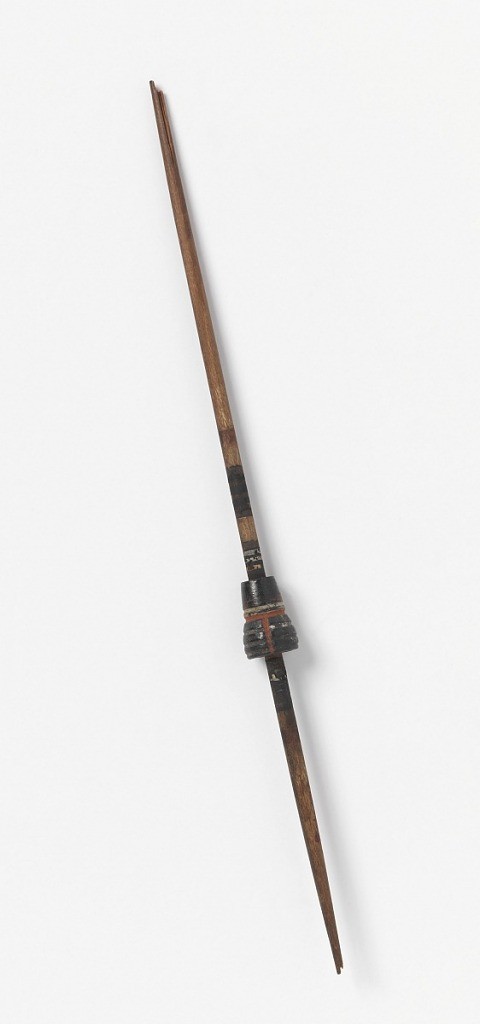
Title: Spindle
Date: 1100–1400
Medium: wood shaft, ceramic whorl, paint, cotton yarn
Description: Spindle with slender wooden shaft tapered to ends. One end broken. Other end split with yarn caught through it. Cylindrical black pottery whorl in center, incised and painted red and white. Traces of black, red and white paint on shaft. Small amount of brown cotton yarn on shaft.